Question: I created a simple app using Spring boot and the spring cloud starter hystrix library.
In my build.gradle:
'''
dependencies {
compile("org.springframework.boot:spring-boot-starter-web")
compile("org.springframework.cloud:spring-cloud-starter-hystrix-dashboard:1.0.0.RC2")
compile("org.springframework.cloud:spring-cloud-starter-hystrix:1.0.0.RC2")
}
'''
I deployed one app as a hystrix dashboard using the above libraries and '@EnableHystrixDashboard'
I then deployed another app which was annotated with '@EnableHystrix'
I added a component that has a command that I invoke through a controller, just to test things out:
'''
@HystrixCommand(fallbackMethod = "onFailedToSayHello")
public String sayHello(Map<String, String> parameters) {
if (parameters.get("fail") != null && parameters.get("fail").equals("yes")) {
throw new RuntimeException("I failed because you told me to");
}
return "Hello";
}
private String onFailedToSayHello(Map<String, String> parameters) {
return "Bye";
}
'''
The hystrix app runs fine. When I hit the URL I see the stream, the ouptut of which I put in a gist <URL>.
I just see that repeating over and over.
My dashboard is up and running and when I enter the URL of my running hystrix sample app I get a loading screen:

Then, when I check my hystrix app again I see this:
'''
l curl http://myappurl/hystrix.stream
{"timestamp":1423748238280,"status":503,"error":"Service Unavailable","message":"MaxConcurrentConnections reached: 5","path":"/hystrix.stream"}
'''
I am not sure where to go from here. I tried deploying the hystrix dashboard war instead of building it myself which I downloaded from <URL> but got the same result.
I also noticed some JavaScript error outputs in the browser console which I put <URL> in case they are any use.
And in the server logs I see this repeated over and over:
> 2015-02-15 20:03:55.324 INFO 9360 --- [nio-8080-exec-9]
ashboardConfiguration$ProxyStreamServlet : Proxy opening connection to: <URL>
I am now going to try and get <URL> running and see if using that somehow magically fixes things. Thought I would post here too though on the off chance someone can spot an error on my part based on what I've done so far.
EDIT:
An important point I didn't mention is that I have both the app and the dashboard deployed on PCF. This seems to be important since this issue doesn't happen when I deploy locally. Still no idea what's causing it though.
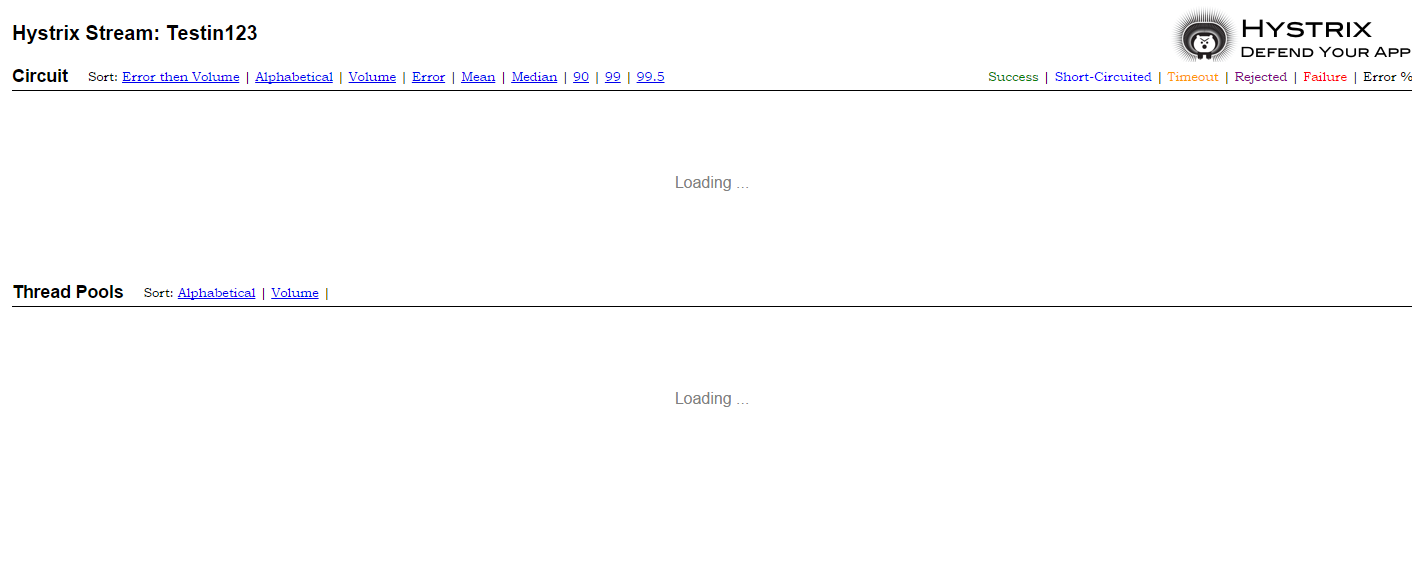
Answer: Problem goes away if you build hystrix-dashboard from the latest <URL>.